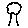
Label: tree